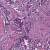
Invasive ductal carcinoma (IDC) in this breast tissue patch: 1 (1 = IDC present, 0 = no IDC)